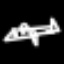
Label: airplane